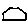
Label: hexagon